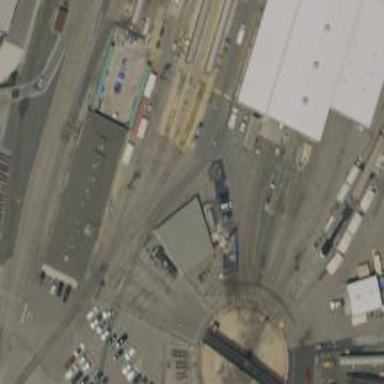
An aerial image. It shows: Railway yard used for servicing trains.